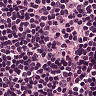
Metastatic tissue present: no